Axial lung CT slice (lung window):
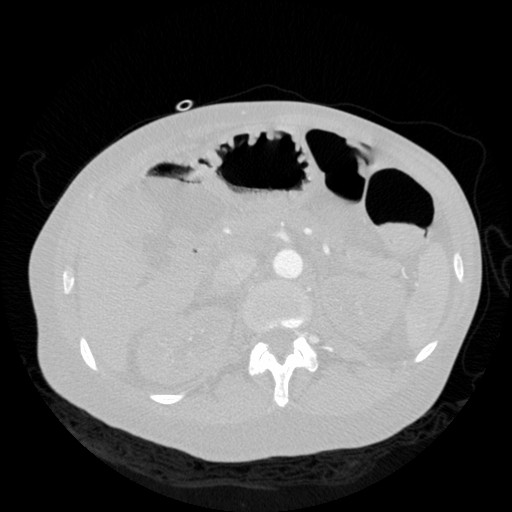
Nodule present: no